Field crop: maize
Growth stage: 2
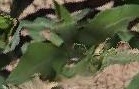
Species: maize